Interaction volume radius: 5 \u00c5
Interaction volume height: 10 \u00c5
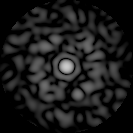
Disorder parameter: 0.787